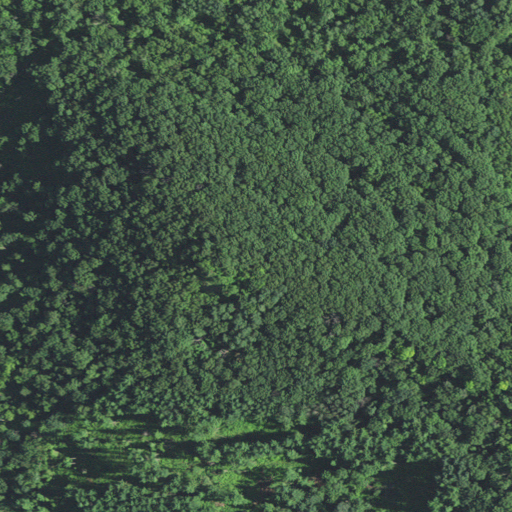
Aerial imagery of mountain in Wisconsin named Thimble Peak containing deciduous forest, mixed forest, and evergreen forest